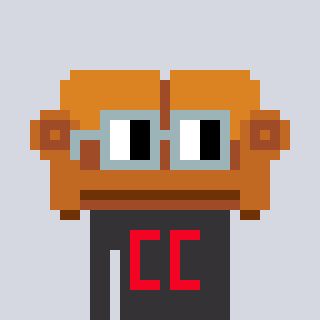
a pixel art character with square dark gray glasses, a couch-shaped head and a grayscale-colored body on a cool background